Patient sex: F
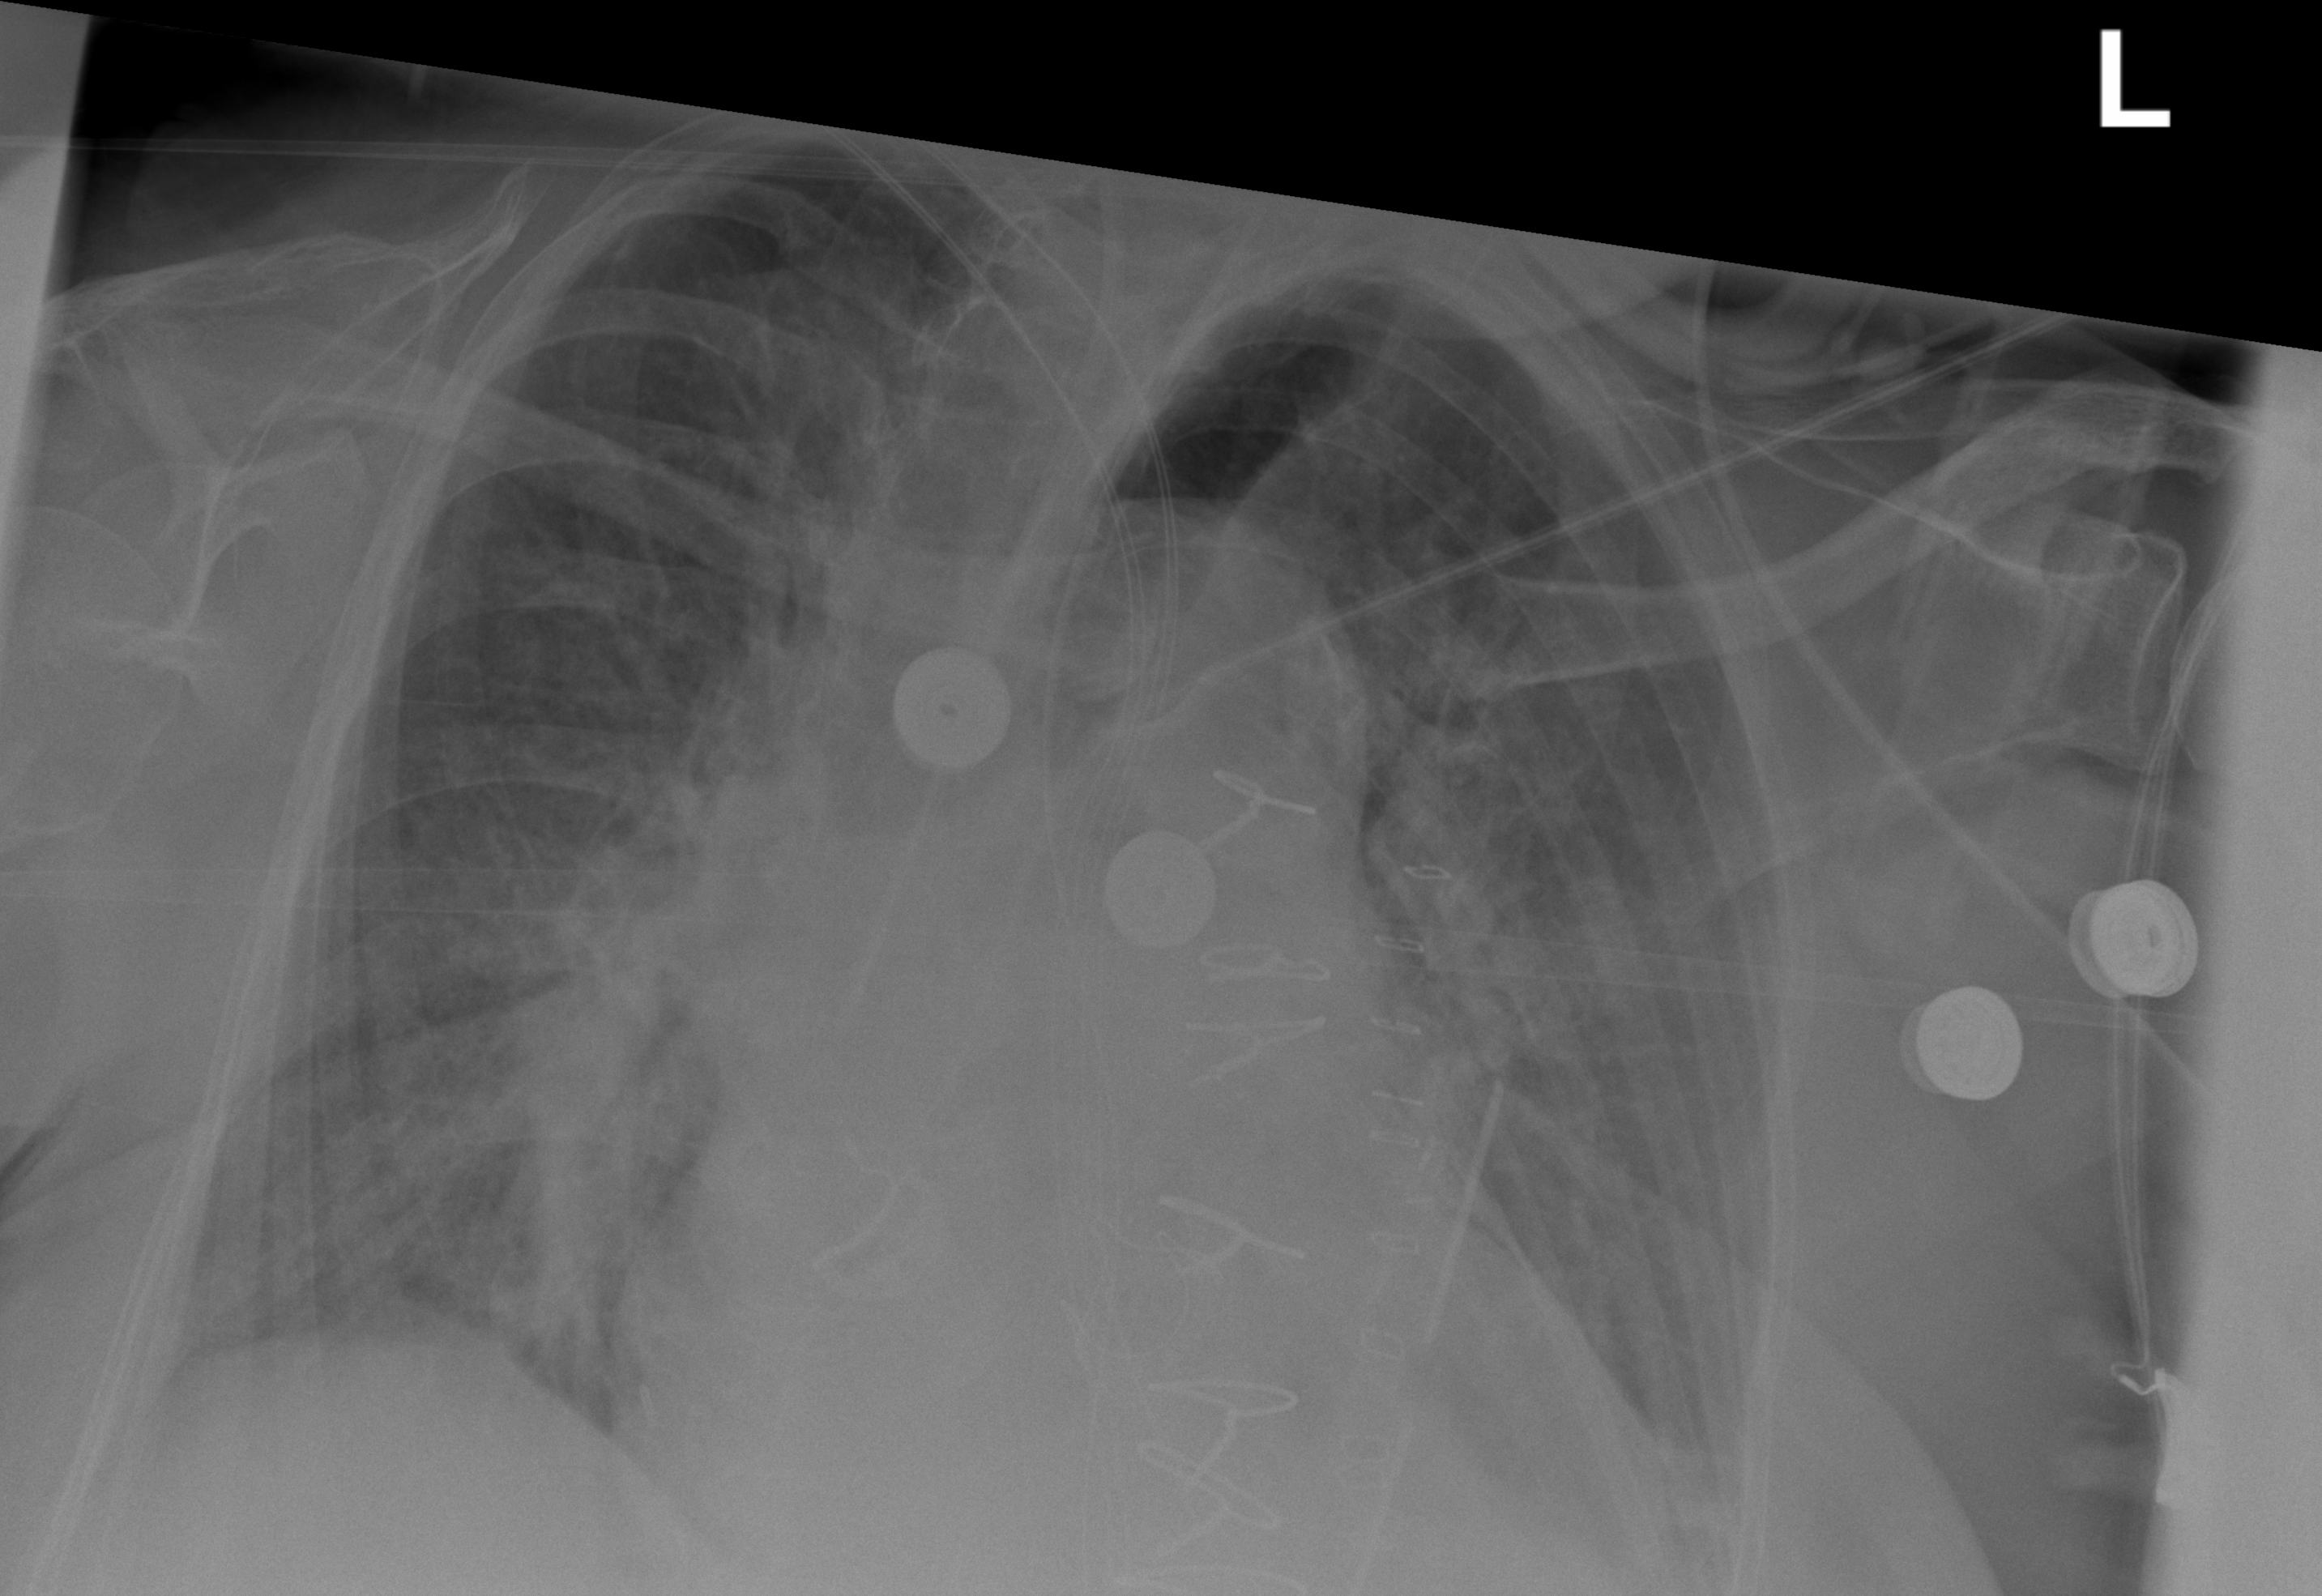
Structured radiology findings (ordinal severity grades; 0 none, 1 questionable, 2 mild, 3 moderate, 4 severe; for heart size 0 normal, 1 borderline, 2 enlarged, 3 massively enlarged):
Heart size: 2
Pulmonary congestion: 2
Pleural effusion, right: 0
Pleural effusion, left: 0
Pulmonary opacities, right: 2
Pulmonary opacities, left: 2
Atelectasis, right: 2
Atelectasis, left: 2